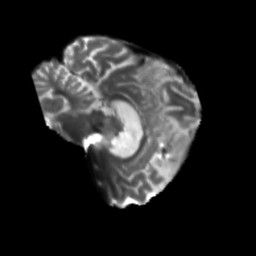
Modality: T2w
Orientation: sagittal
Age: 68
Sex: male
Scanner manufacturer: siemens
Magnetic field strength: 3 T
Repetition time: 5.25 s
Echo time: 0.08 s